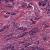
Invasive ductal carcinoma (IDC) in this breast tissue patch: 1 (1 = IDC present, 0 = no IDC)